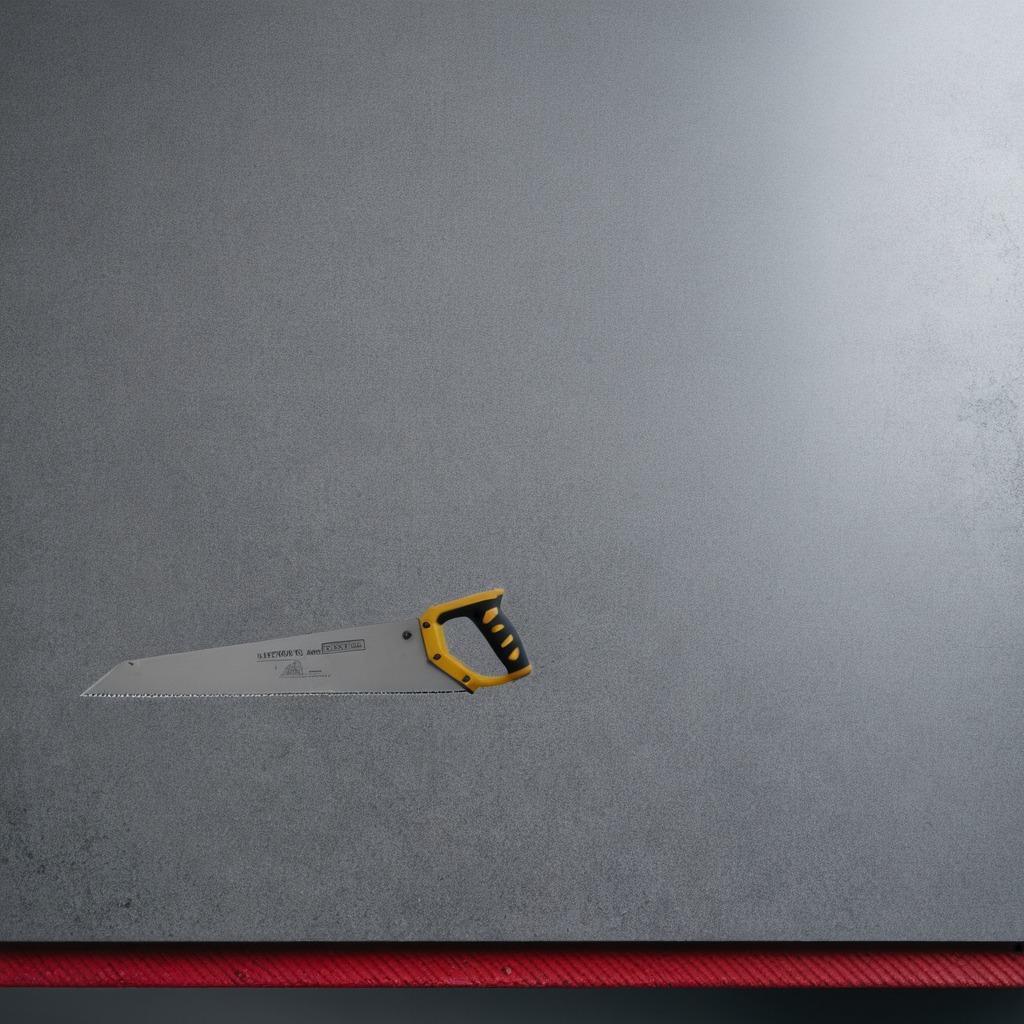
A metal saw is lying on a clean granite tabletop covered with a red rubber mat inside a workshop under bright overhead lighting crisp shadows high clarity worn but beneath the mat